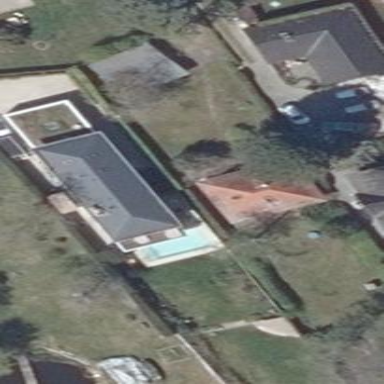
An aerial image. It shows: Detached building with hipped roof shape.